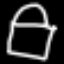
Label: bed